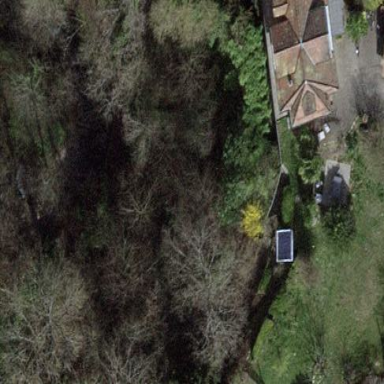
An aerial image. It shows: Garden surrounded by fence.